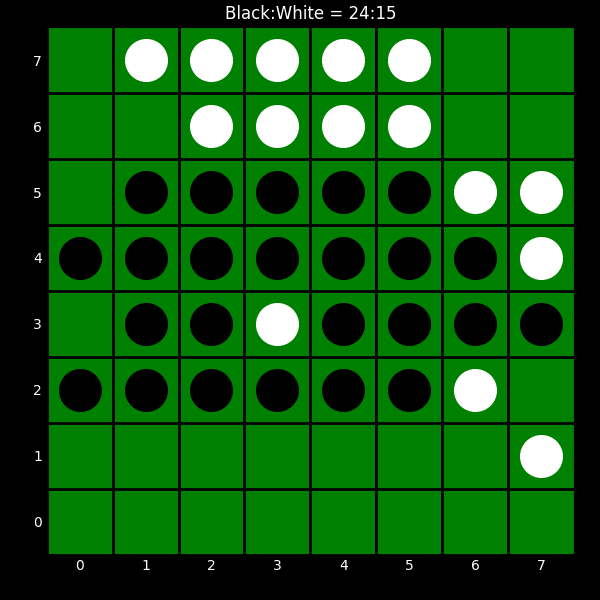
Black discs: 24
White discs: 15